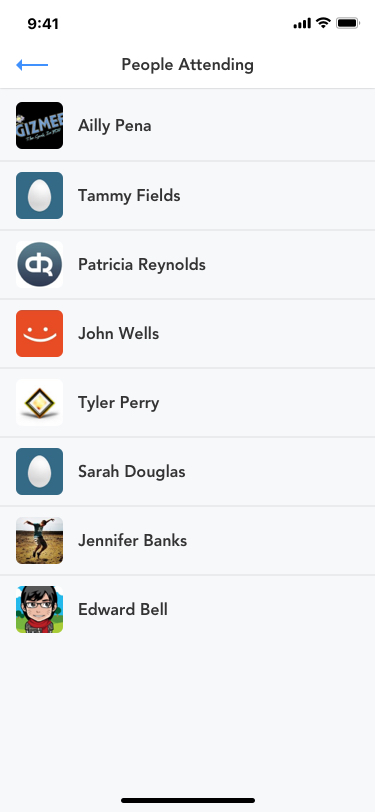
Text in this UI design:
Ailly Pena
Tammy Fields
Patricia Reynolds
John Wells
Tyler Perry
Sarah Douglas
Jennifer Banks
Edward Bell